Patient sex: M
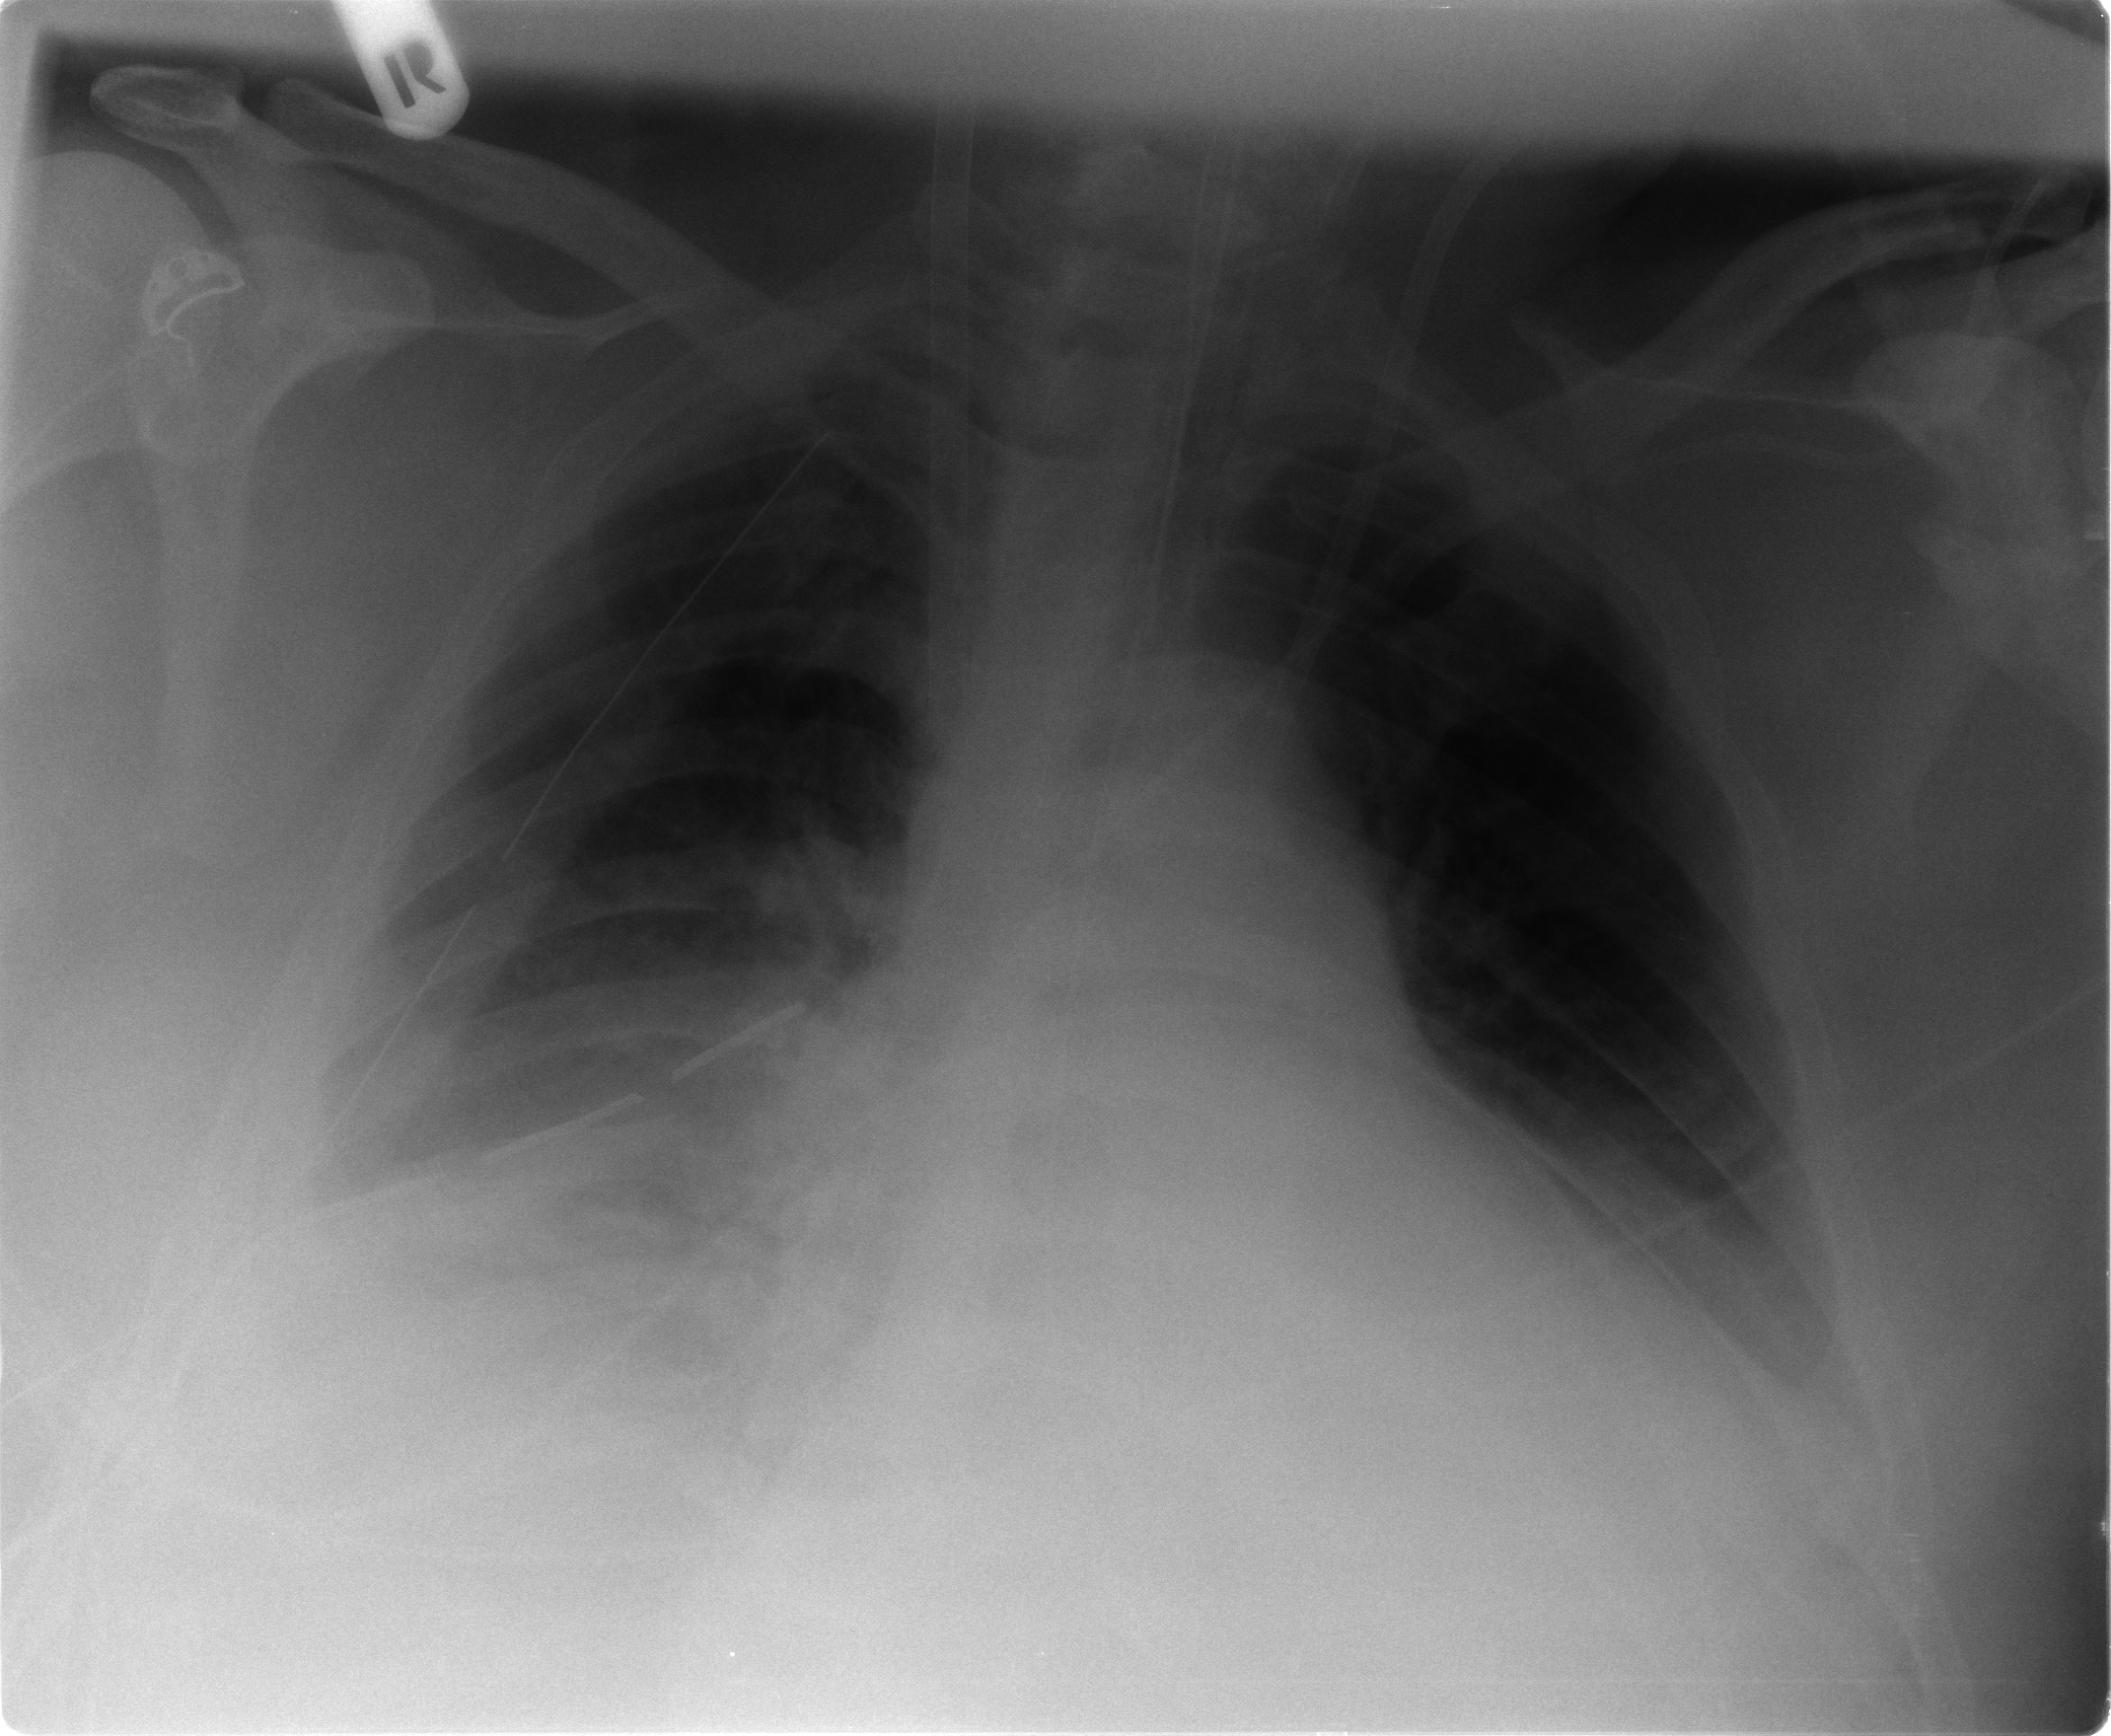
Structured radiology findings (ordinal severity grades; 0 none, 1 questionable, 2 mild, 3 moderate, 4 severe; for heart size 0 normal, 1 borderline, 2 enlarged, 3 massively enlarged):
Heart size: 2
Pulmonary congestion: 3
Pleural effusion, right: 2
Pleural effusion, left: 2
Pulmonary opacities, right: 1
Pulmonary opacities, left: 1
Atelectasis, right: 2
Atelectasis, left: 2